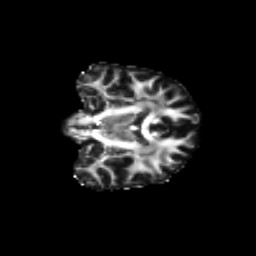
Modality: FA
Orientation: coronal
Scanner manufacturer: siemens
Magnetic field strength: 3 T
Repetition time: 9.2 s
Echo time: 0.084 s